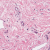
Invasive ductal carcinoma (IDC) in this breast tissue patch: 0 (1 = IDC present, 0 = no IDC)